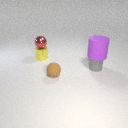
small brown rubber sphere to the right of small yellow metal cylinder